Field crop: maize
Growth stage: 2
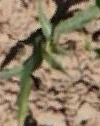
Species: maize